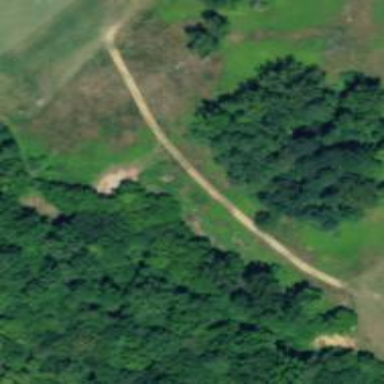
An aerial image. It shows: Path used for both walking and golf.